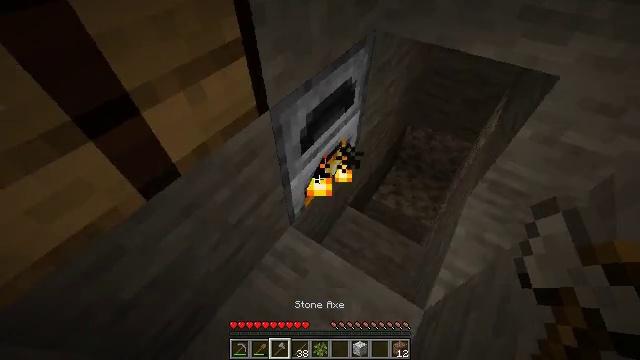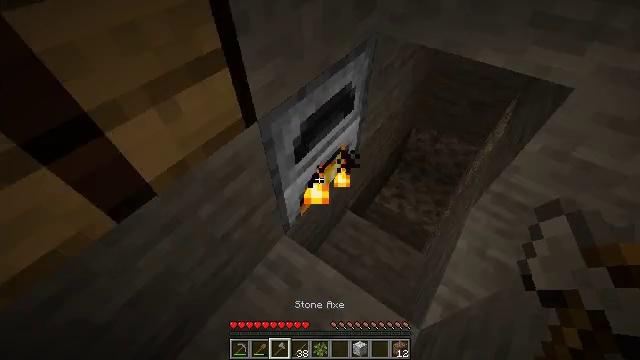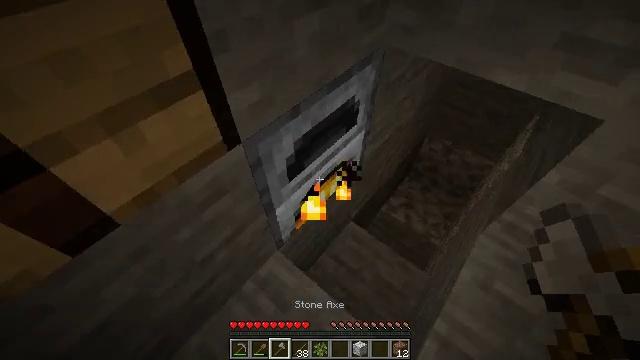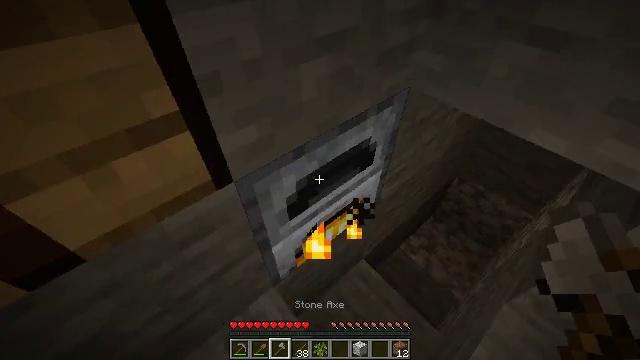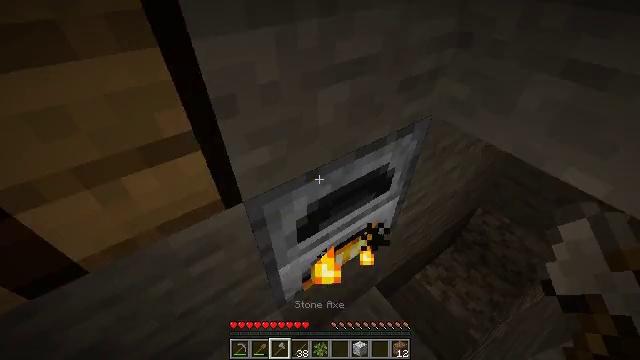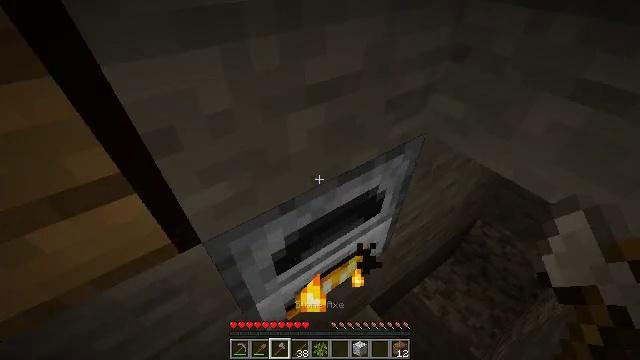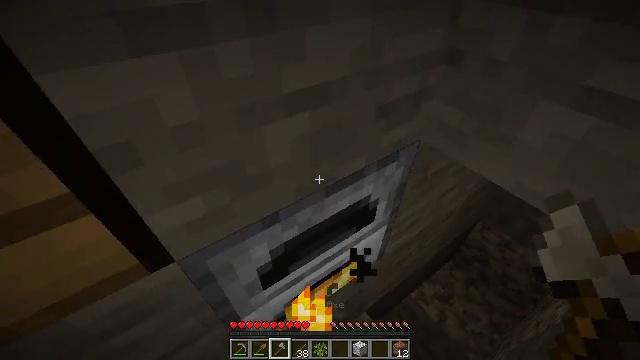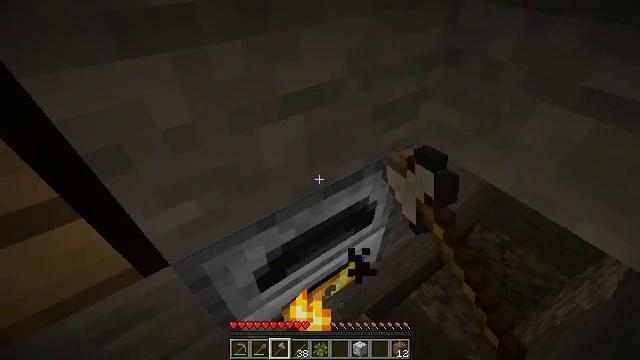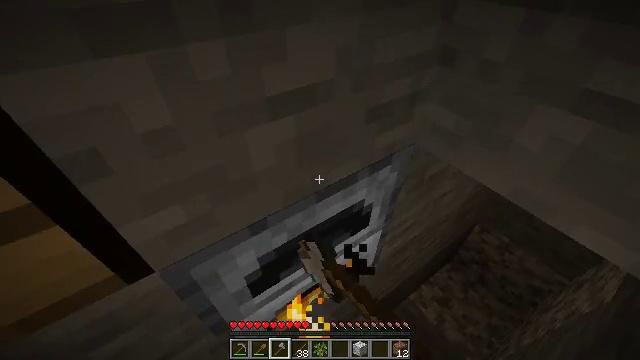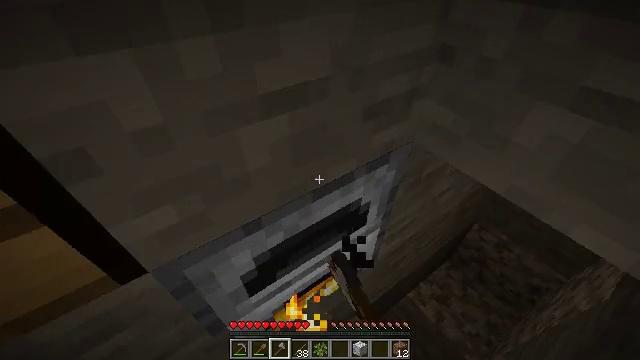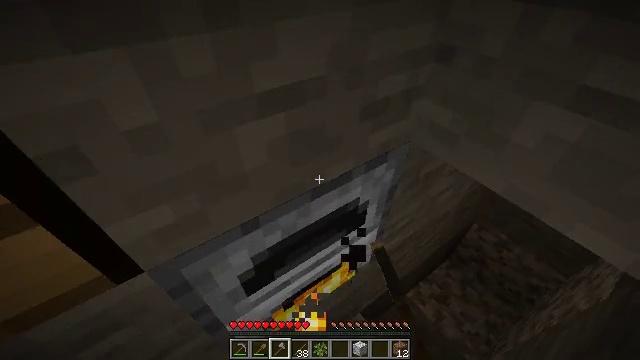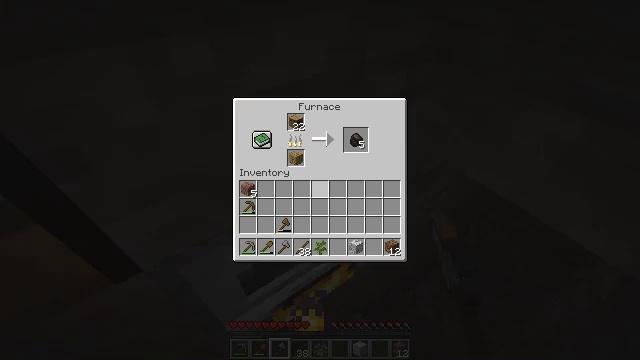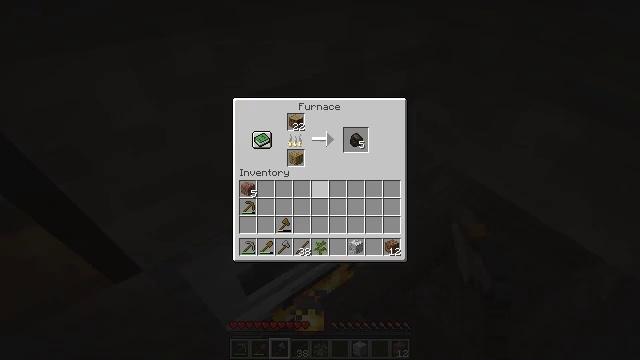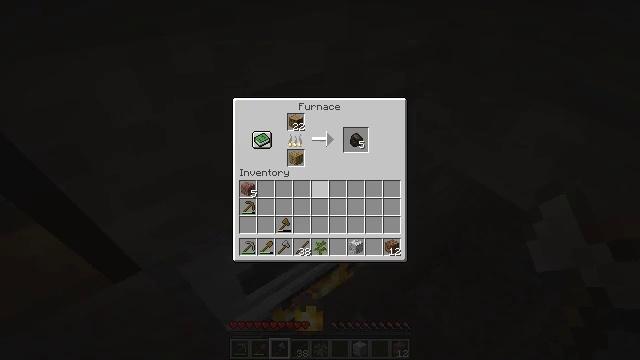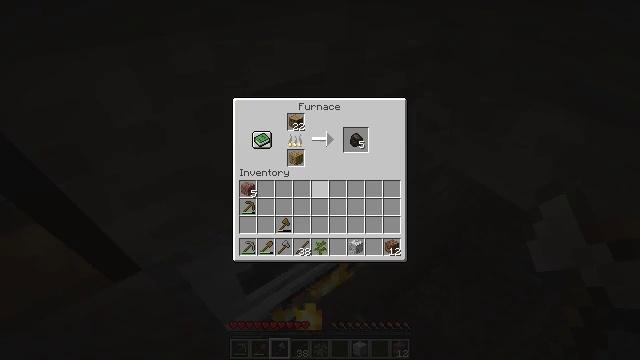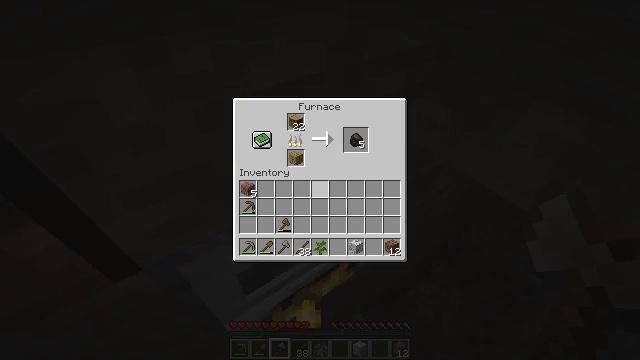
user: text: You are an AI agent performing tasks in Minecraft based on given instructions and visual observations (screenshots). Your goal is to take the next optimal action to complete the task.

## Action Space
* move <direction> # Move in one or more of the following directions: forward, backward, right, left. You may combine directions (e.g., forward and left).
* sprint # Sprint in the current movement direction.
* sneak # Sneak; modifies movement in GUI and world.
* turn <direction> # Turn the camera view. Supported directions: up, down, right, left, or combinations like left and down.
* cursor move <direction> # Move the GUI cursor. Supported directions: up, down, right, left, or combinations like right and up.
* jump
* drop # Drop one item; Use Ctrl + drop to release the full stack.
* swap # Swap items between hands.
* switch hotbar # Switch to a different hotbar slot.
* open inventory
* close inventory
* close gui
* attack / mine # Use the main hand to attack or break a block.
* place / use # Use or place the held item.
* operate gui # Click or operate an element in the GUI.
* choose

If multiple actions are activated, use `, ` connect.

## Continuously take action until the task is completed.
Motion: motion action
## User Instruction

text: Burn logs in the furnace to craft charcoal.
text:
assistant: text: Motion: move forward and move right, turn left
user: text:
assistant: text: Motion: move forward and move right, turn left
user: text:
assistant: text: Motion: move forward and move right, turn left and up
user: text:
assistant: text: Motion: move forward, turn left and up
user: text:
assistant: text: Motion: no_op
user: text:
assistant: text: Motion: use / place
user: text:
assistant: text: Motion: use / place
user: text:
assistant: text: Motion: use / place
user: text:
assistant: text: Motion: no_op
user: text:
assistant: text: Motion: no_op
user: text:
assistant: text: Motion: open gui
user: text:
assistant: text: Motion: no_op
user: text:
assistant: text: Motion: no_op
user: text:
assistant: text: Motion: no_op
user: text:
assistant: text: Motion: cursor move down
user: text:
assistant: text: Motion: no_op
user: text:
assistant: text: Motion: no_op
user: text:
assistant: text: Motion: cursor move right and up
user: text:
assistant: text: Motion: cursor move right and up
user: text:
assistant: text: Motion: cursor move right and up
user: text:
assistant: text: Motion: no_op
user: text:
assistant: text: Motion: no_op
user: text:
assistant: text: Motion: no_op
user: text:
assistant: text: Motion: no_op
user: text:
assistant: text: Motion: sneak
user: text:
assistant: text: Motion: sneak
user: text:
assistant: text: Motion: sneak, operate gui
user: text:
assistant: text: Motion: sneak, operate gui
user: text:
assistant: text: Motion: sneak, operate gui
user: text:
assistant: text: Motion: sneak